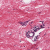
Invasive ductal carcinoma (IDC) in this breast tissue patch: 0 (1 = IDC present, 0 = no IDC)